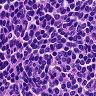
Metastatic tissue present: no